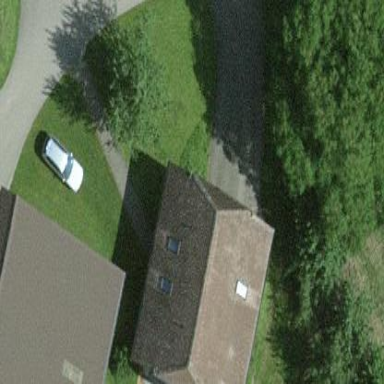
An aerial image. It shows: Residential building.